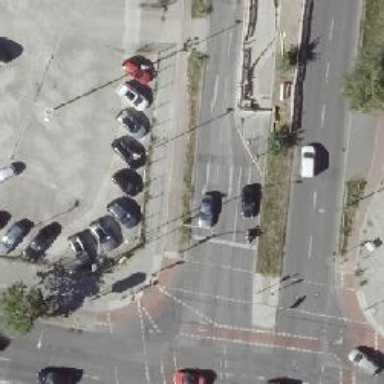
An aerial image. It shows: Road with traffic signals.